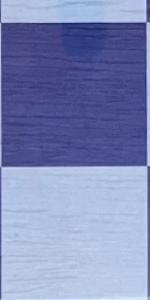
Label: Empty